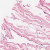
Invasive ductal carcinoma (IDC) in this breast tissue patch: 0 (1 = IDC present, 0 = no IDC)